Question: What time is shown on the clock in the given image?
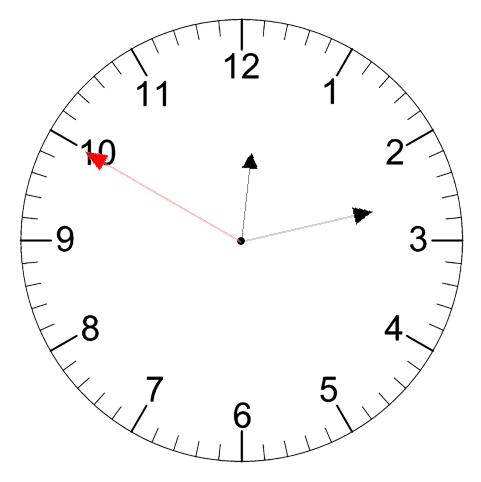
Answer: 12:12:50